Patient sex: F
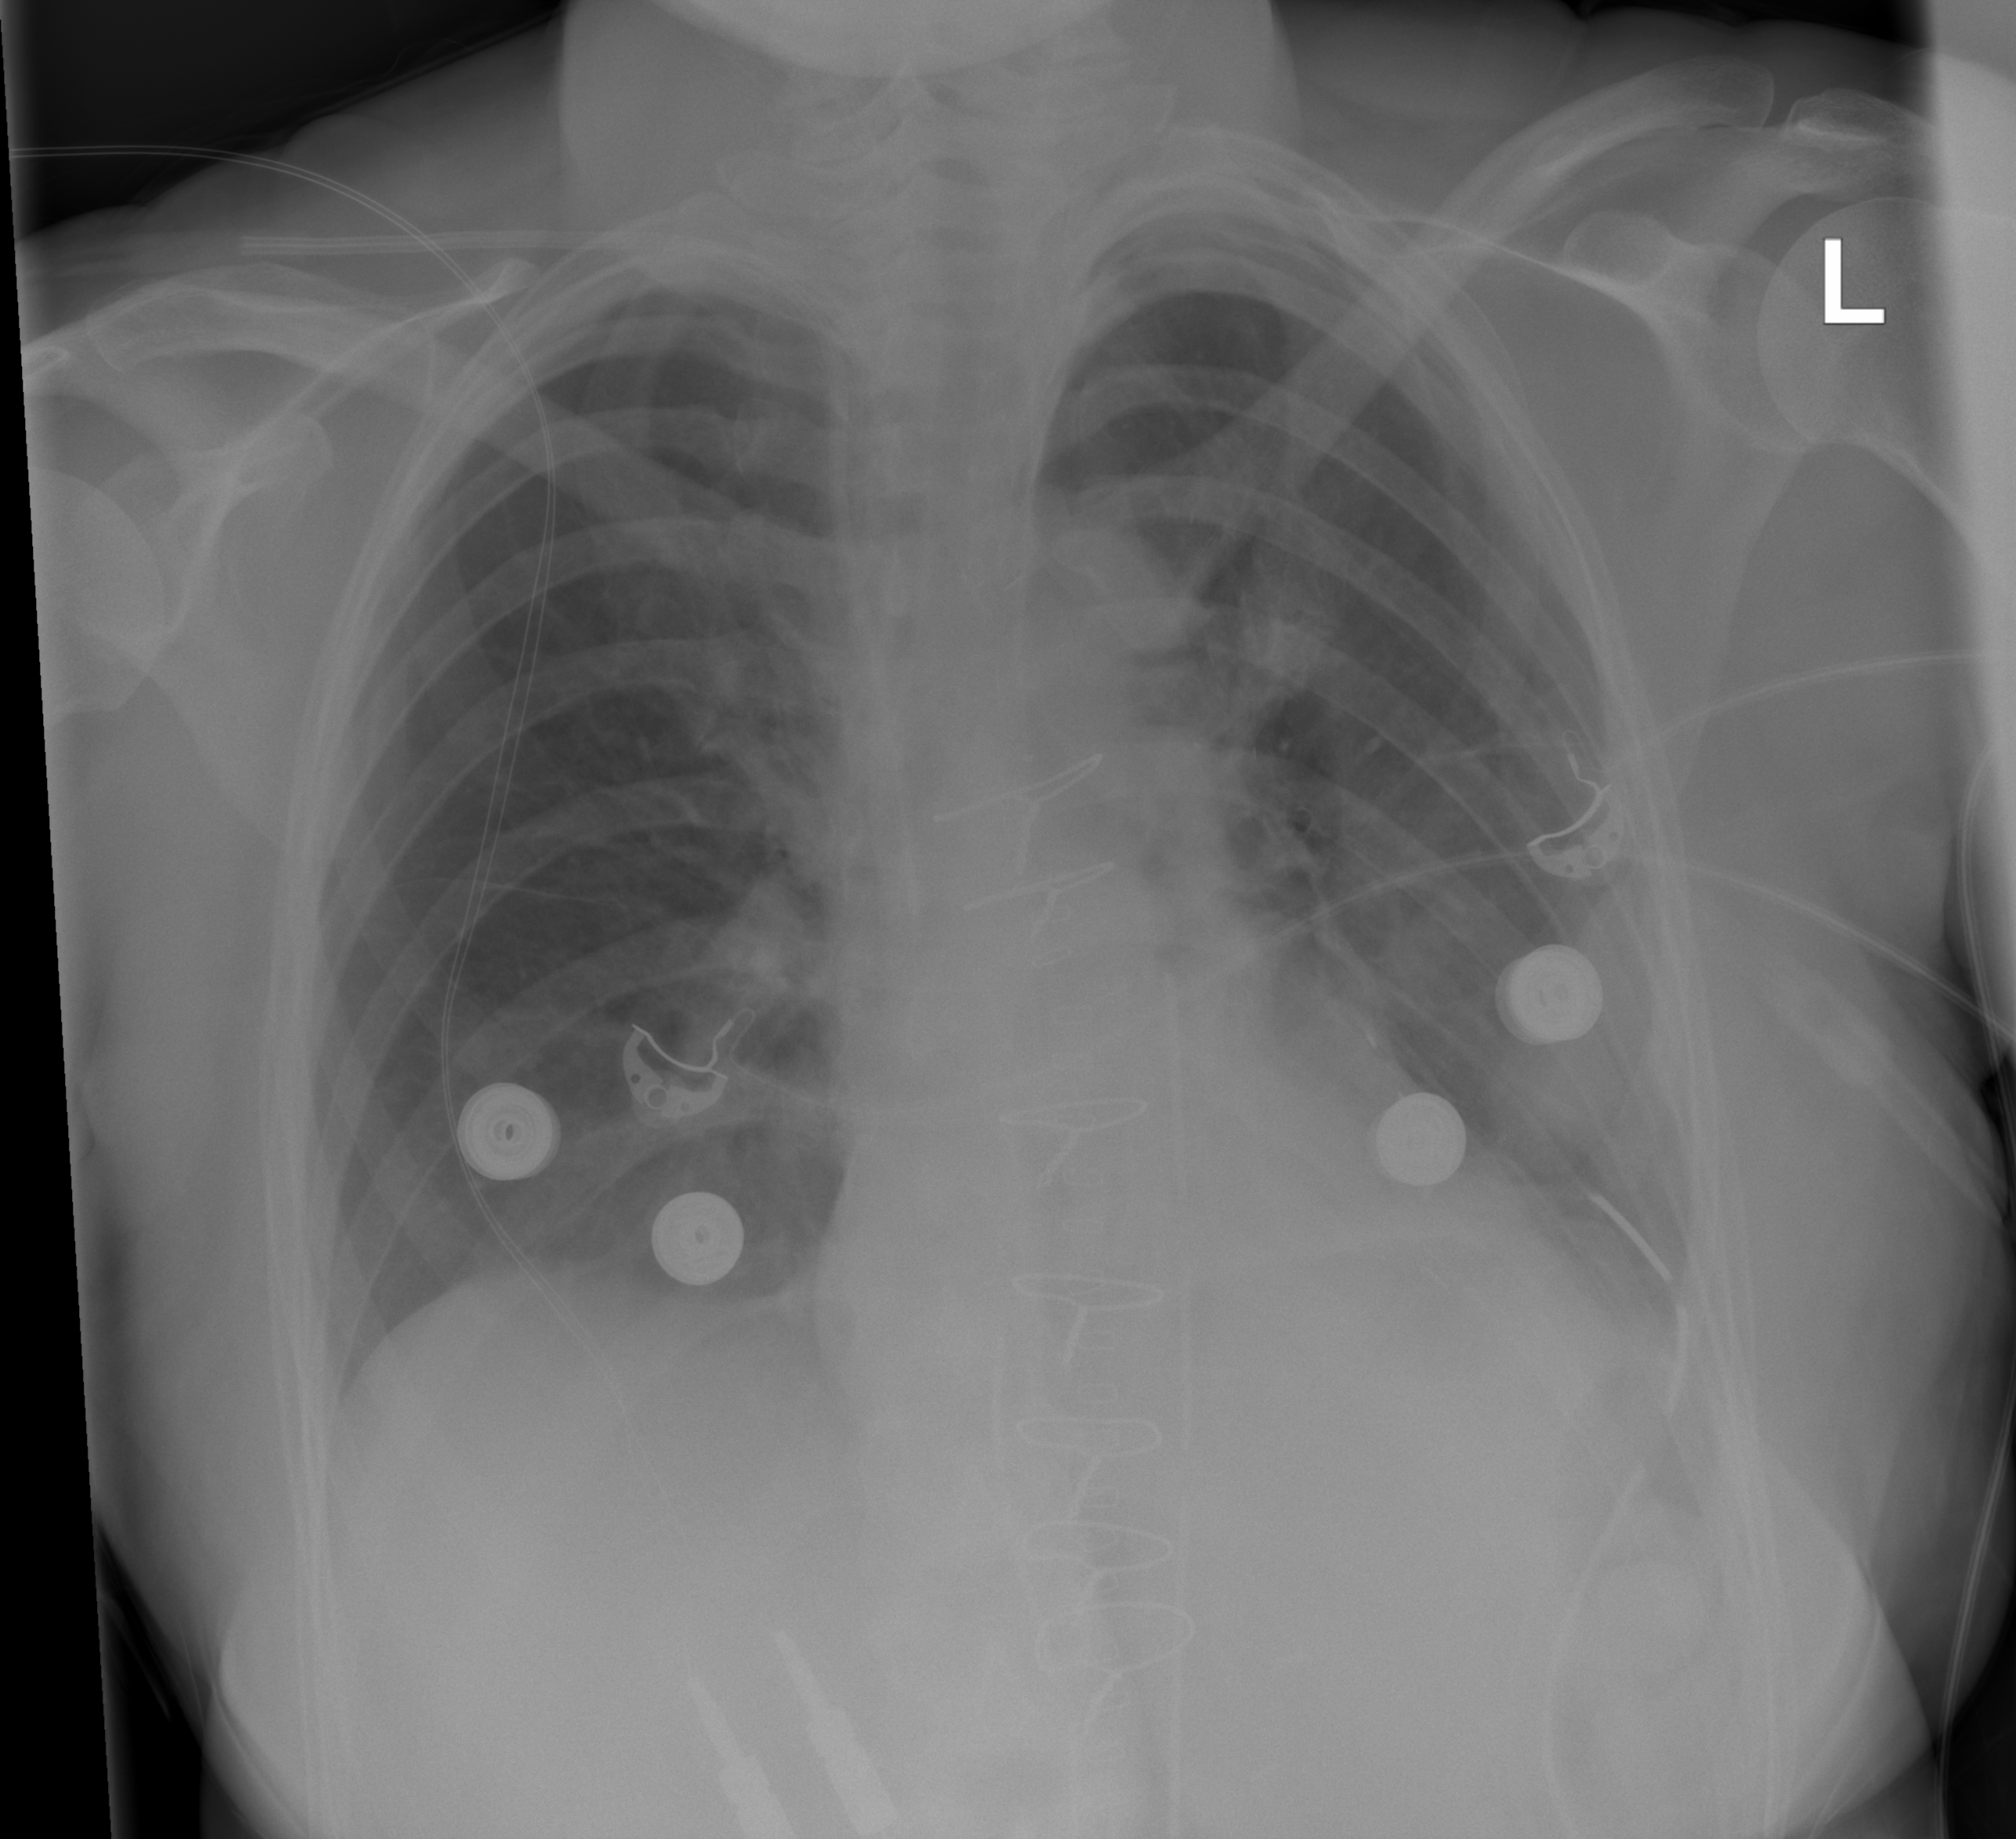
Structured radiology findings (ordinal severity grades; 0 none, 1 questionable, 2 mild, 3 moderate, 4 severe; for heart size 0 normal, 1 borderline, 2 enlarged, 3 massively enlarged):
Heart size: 0
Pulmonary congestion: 0
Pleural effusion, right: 0
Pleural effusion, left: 2
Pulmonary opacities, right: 0
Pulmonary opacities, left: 0
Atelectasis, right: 0
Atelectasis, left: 2